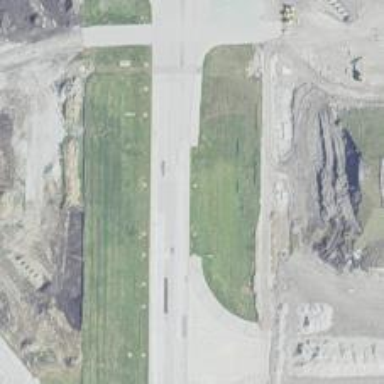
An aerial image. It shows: Image of taxiway at airport.